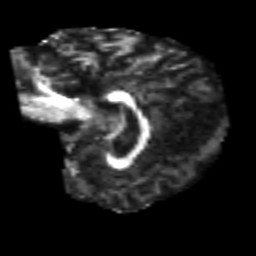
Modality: FA
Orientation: sagittal
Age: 56
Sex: male
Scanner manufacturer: siemens
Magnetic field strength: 3 T
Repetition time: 4.987 s
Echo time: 0.0792 s